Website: lowes
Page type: customer-info-address
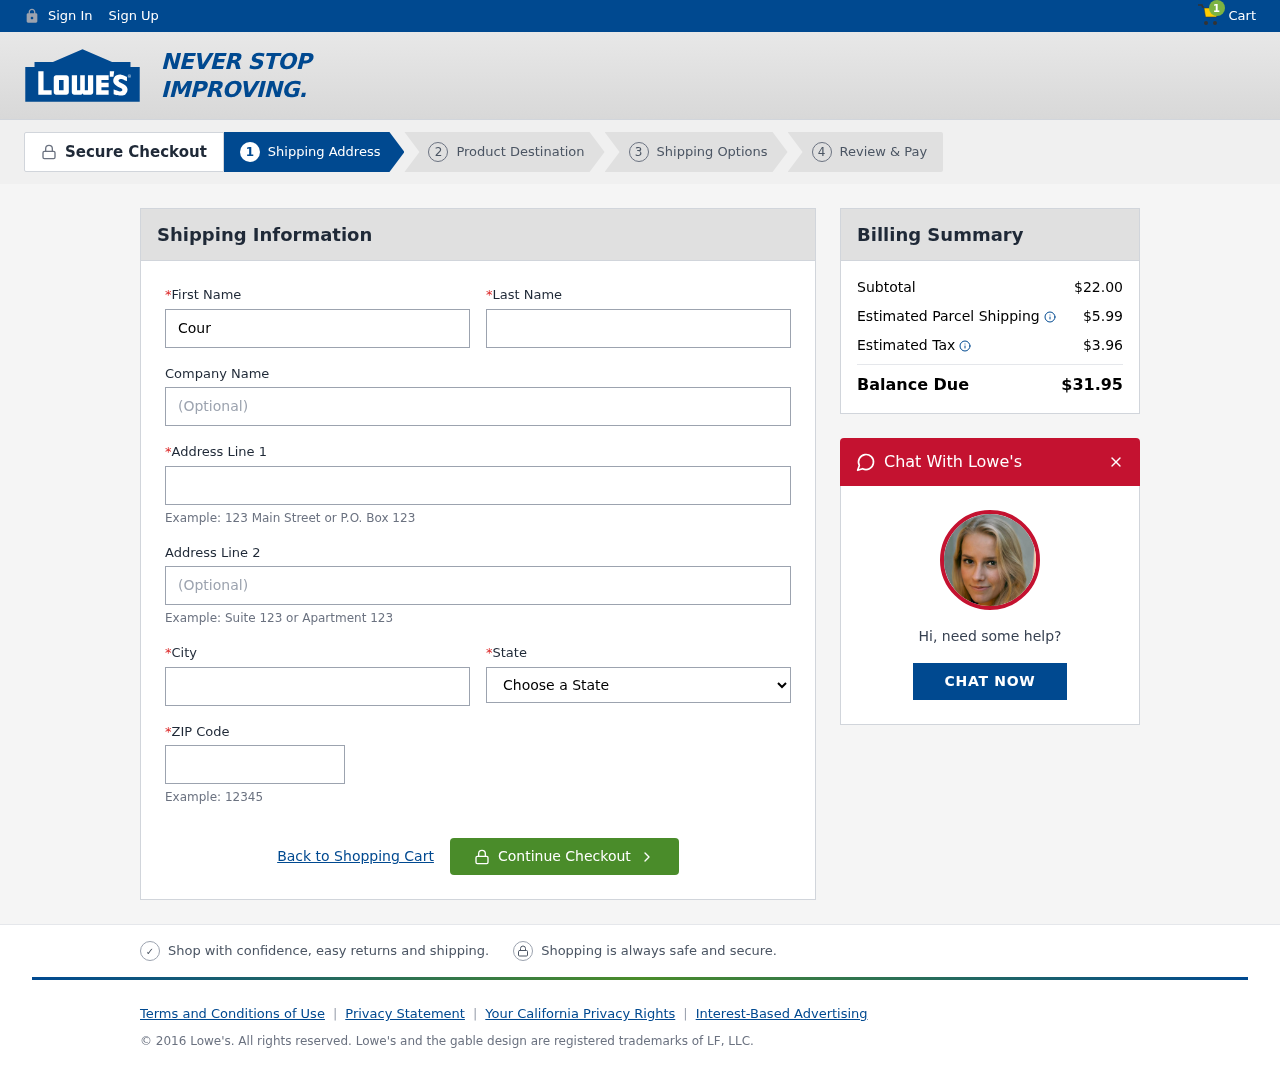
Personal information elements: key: PII_CITY
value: Amandafort
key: PII_FIRSTNAME
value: Courtney
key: PII_LASTNAME
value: Wilson
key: PII_POSTCODE
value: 23193
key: PII_STATE
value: North Dakota
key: PII_STREET
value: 940 Walker Roads Apt. 785
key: PII_STREET2
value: Suite 787
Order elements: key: ORDER_NUM_ITEMS
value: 1
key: ORDER_SUBTOTAL
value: $22.00
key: ORDER_SHIPPING_COST
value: $5.99
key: ORDER_TAX
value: $3.96
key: ORDER_TOTAL
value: $31.95